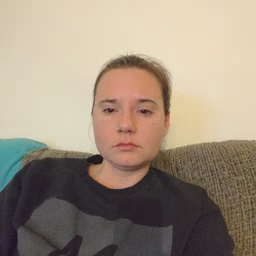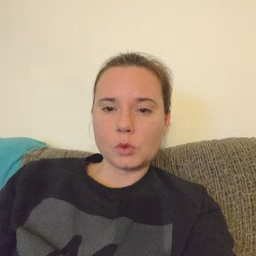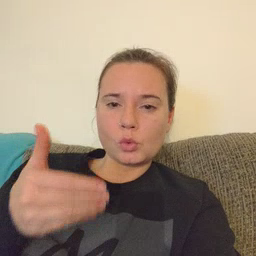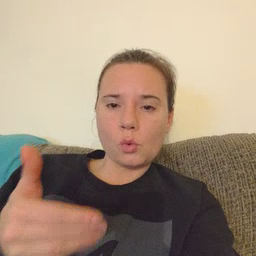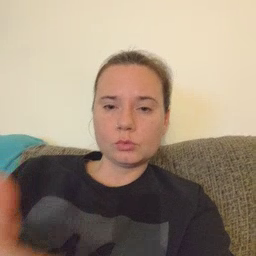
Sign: close